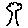
Label: tree